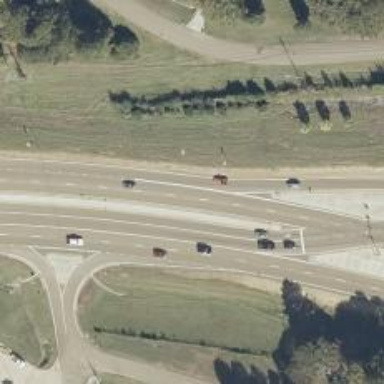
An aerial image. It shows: Trunk highway.